Question: I have a sample image of what the inital stage must be:

As you can see I have the main image inside a div as the background: width and height 100%
The title div - an overlay over the image div at the top
And the descsription div - another overlay over the image div at the bottom
What I am looking for is: once I hover over any part of the iamge is, the title div slides up out of view and the description div slides down out of view.
Has anyone come across a solution to this structure of jQuery?
Thanks in advance.
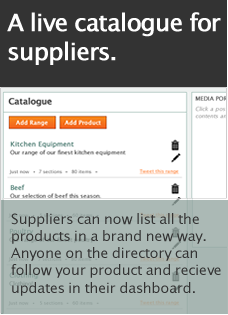
Answer: I made a little jsfiddle for you.
<URL>
The jQuery code is:
'''
$(document).ready(function(){
$("#img").hover(
function () {
$("#title").animate({"top":"-50px"},500);
$("#desc").animate({"bottom":"-50px"},500);
},
function () {
$("#title").animate({"top":"0px"},500);
$("#desc").animate({"bottom":"0px"},500);
}
);
});
'''